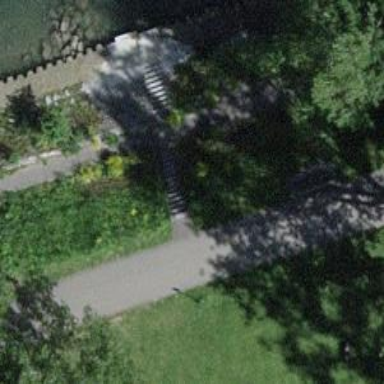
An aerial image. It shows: Steps with sett surface.